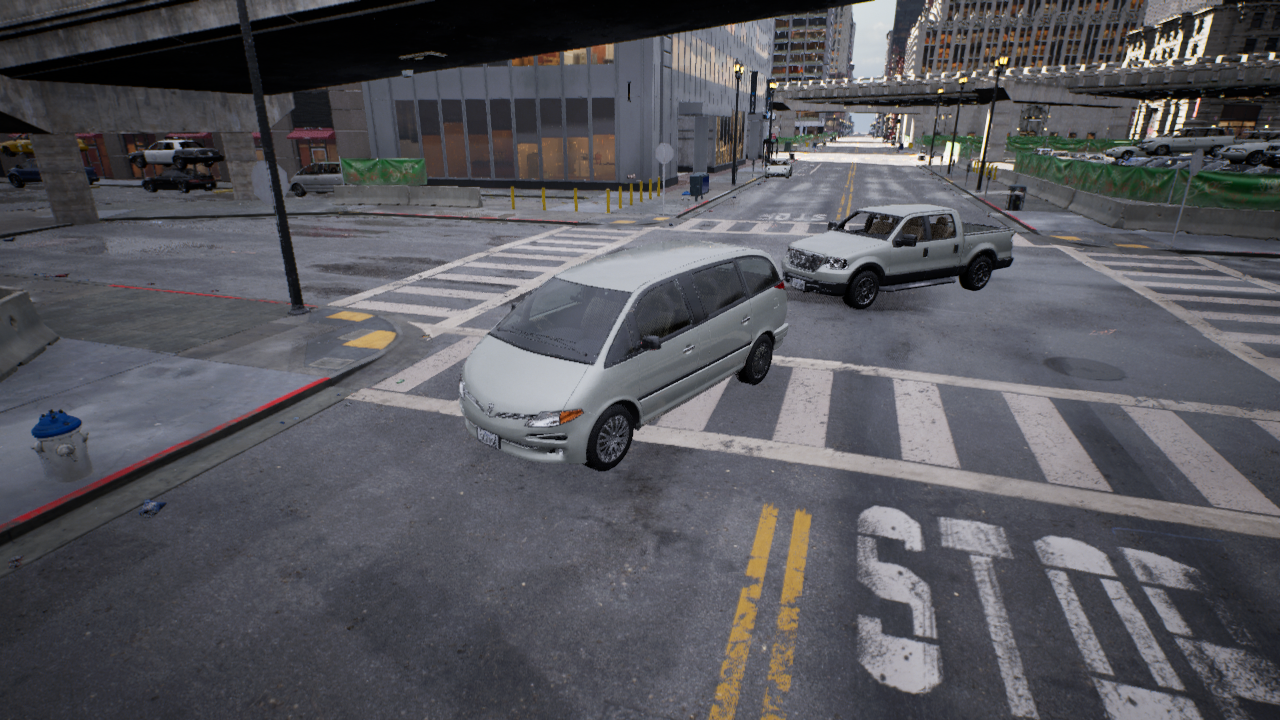
Venue: intersection
Lighting: clear day
Vehicle rig: minivan